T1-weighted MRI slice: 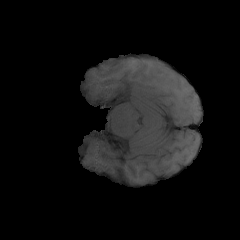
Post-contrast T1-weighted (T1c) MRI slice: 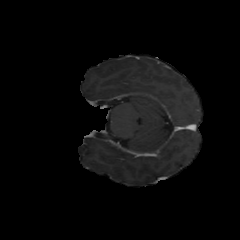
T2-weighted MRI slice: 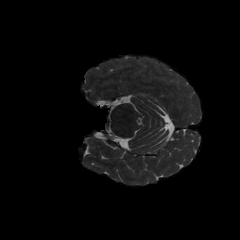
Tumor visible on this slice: no